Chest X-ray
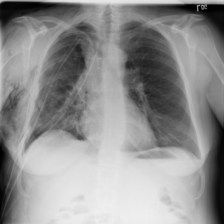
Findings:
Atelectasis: negative
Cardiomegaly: negative
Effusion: negative
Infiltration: positive
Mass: negative
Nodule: negative
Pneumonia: negative
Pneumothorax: positive
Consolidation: negative
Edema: negative
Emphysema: negative
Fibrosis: negative
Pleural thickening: negative
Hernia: negative